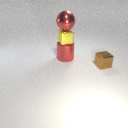
small brown metal cube in front of large red metal cylinder